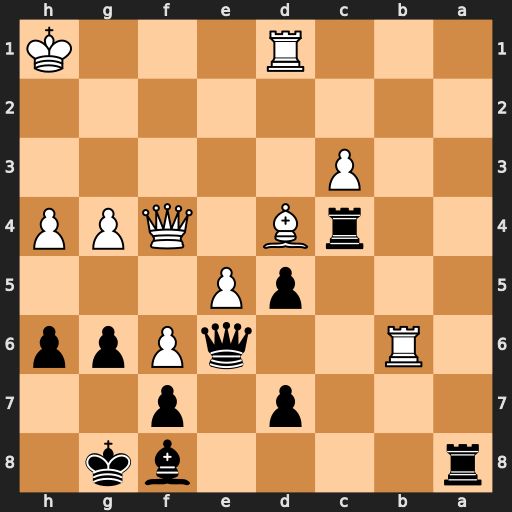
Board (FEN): r4bk1/3p1p2/1R2qPpp/3pP3/2rB1QPP/2P5/8/3R3K
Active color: b
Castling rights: -
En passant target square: -
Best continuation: Qxb6 Bxb6 Rxf4